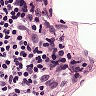
Metastatic tissue present: no